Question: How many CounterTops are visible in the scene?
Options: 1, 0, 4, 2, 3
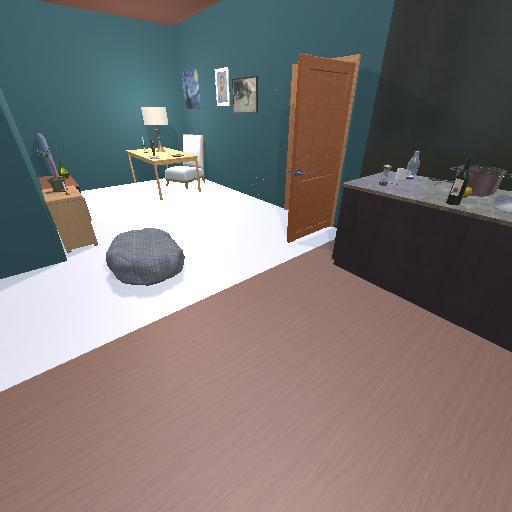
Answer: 1